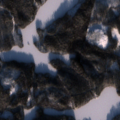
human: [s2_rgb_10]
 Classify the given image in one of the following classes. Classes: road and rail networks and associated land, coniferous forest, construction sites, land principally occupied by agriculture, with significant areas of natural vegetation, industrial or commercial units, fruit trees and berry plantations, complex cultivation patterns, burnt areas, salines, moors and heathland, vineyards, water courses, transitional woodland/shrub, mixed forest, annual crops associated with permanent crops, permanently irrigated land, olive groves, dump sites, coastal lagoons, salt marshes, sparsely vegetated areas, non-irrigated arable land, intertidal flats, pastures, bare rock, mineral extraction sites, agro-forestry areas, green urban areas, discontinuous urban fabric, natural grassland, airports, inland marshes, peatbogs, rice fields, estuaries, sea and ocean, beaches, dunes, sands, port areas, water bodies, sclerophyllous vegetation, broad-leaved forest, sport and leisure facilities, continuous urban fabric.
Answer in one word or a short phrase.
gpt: coniferous forest, mixed forest, transitional woodland/shrub, water bodies